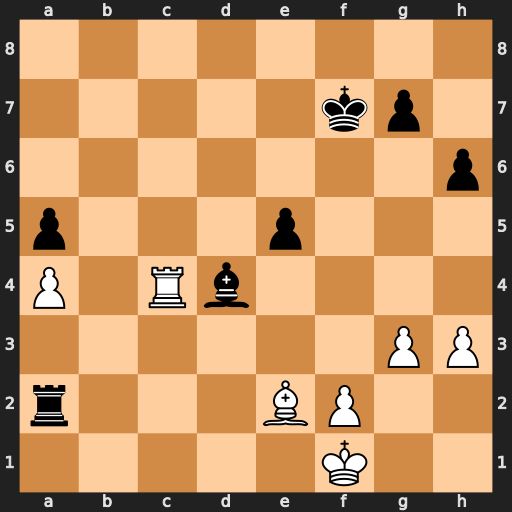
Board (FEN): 8/5kp1/7p/p3p3/P1Rb4/6PP/r3BP2/5K2
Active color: w
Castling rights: -
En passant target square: -
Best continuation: Rxd4 Ra1+ Rd1